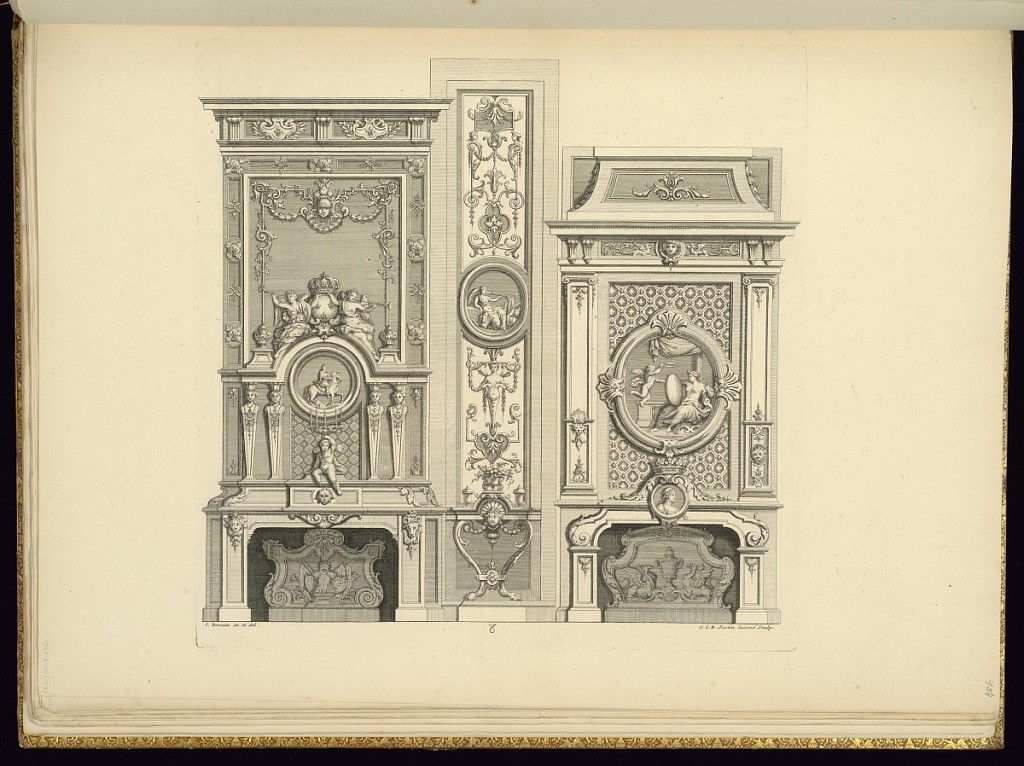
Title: Chimneypiece Designs
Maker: Jean Berain, the elder, French, 1640-1711
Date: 1711
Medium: Engraving on laid paper
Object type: Bound print
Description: Two chimneypiece designs decorated with garlands, terms, carved figures, cartouches, rondels, candelabra, medallions, and mascarons. Between the chimneypieces is a panel of grotesque ornamentation with a console table and a rondel with a scene of antiquity. The plate is signed and numbered.